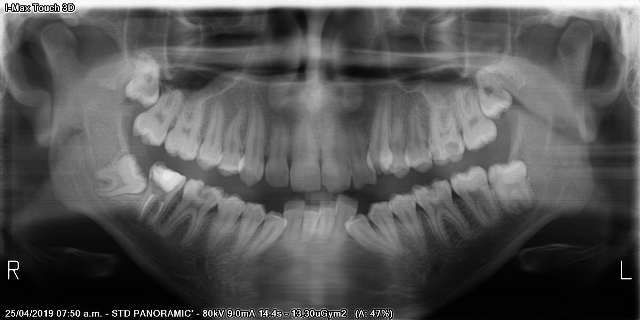
adult